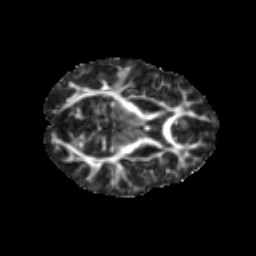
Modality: FA
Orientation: axial
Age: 10
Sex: male
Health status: ill
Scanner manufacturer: ge
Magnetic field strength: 3 T
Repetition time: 6.752 s
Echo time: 0.079 s